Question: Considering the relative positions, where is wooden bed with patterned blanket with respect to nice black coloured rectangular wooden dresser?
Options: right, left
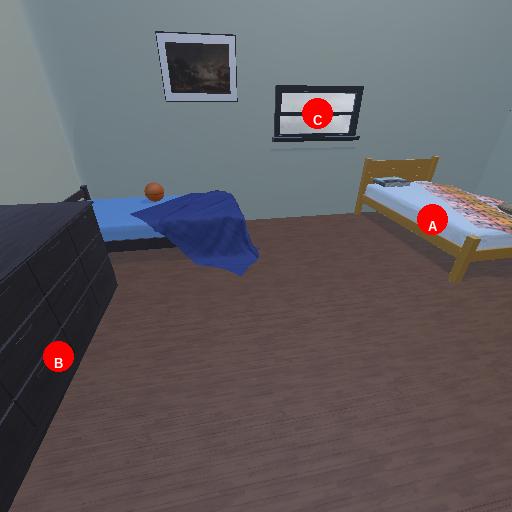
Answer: right